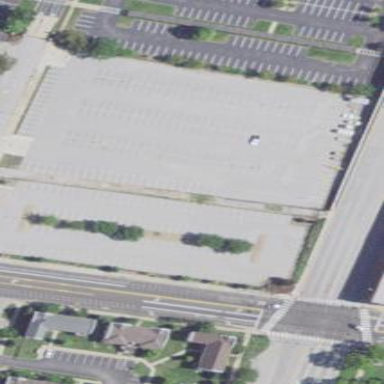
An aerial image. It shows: Parking area with asphalt surface.